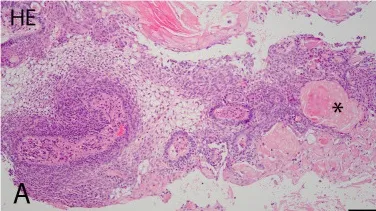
(A-C) (HE): histological features adamantinomatous craniopharyngioma. (A): squamous epithelial tumour with basal palisading of tumour cells, stellate reticulum, and wet keratin (asterisk). Scale bars: , 100 microm.
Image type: pathology (h&e)